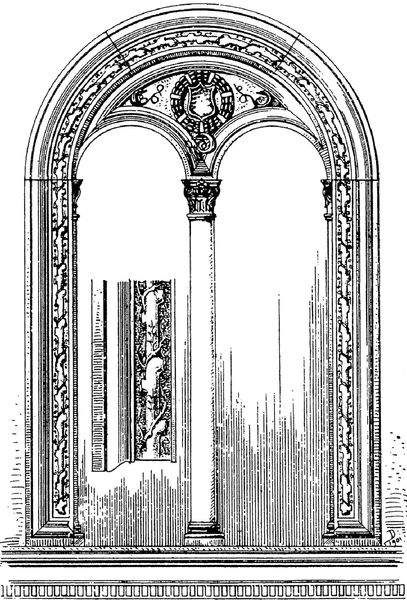
Titel: Fenster des Palazzo Pazzi-Quaratesi in Florenz
Künstler: Filippo Brunelleschi
Standort: Florenz, Palazzo Pazzi (EU - I - Toskana)
Schlagwörter: säule, eingang, gang, übergang, kapitell, gand